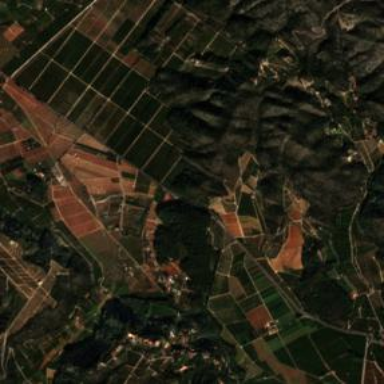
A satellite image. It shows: Orange orchard with rows of orange trees.